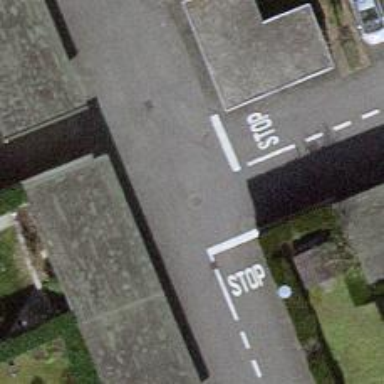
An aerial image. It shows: Living street.